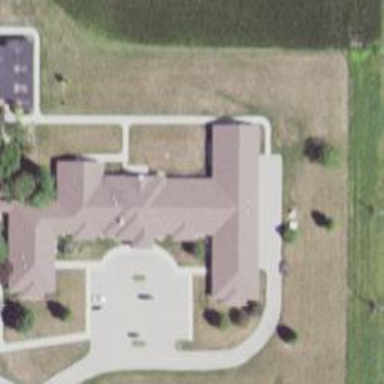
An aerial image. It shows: Nursing home.